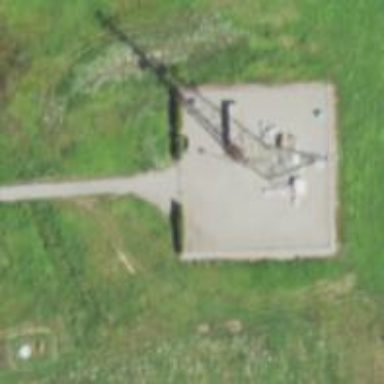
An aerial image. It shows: Man-made mast used for communication purposes.